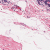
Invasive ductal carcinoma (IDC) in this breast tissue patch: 0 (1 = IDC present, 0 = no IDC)